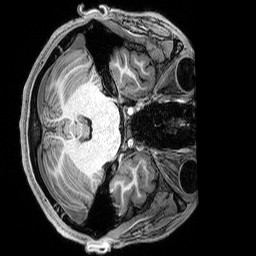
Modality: T1w
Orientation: axial
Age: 23
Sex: male
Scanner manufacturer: siemens
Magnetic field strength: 3 T
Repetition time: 2.8 s
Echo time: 0.00212 s